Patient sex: M
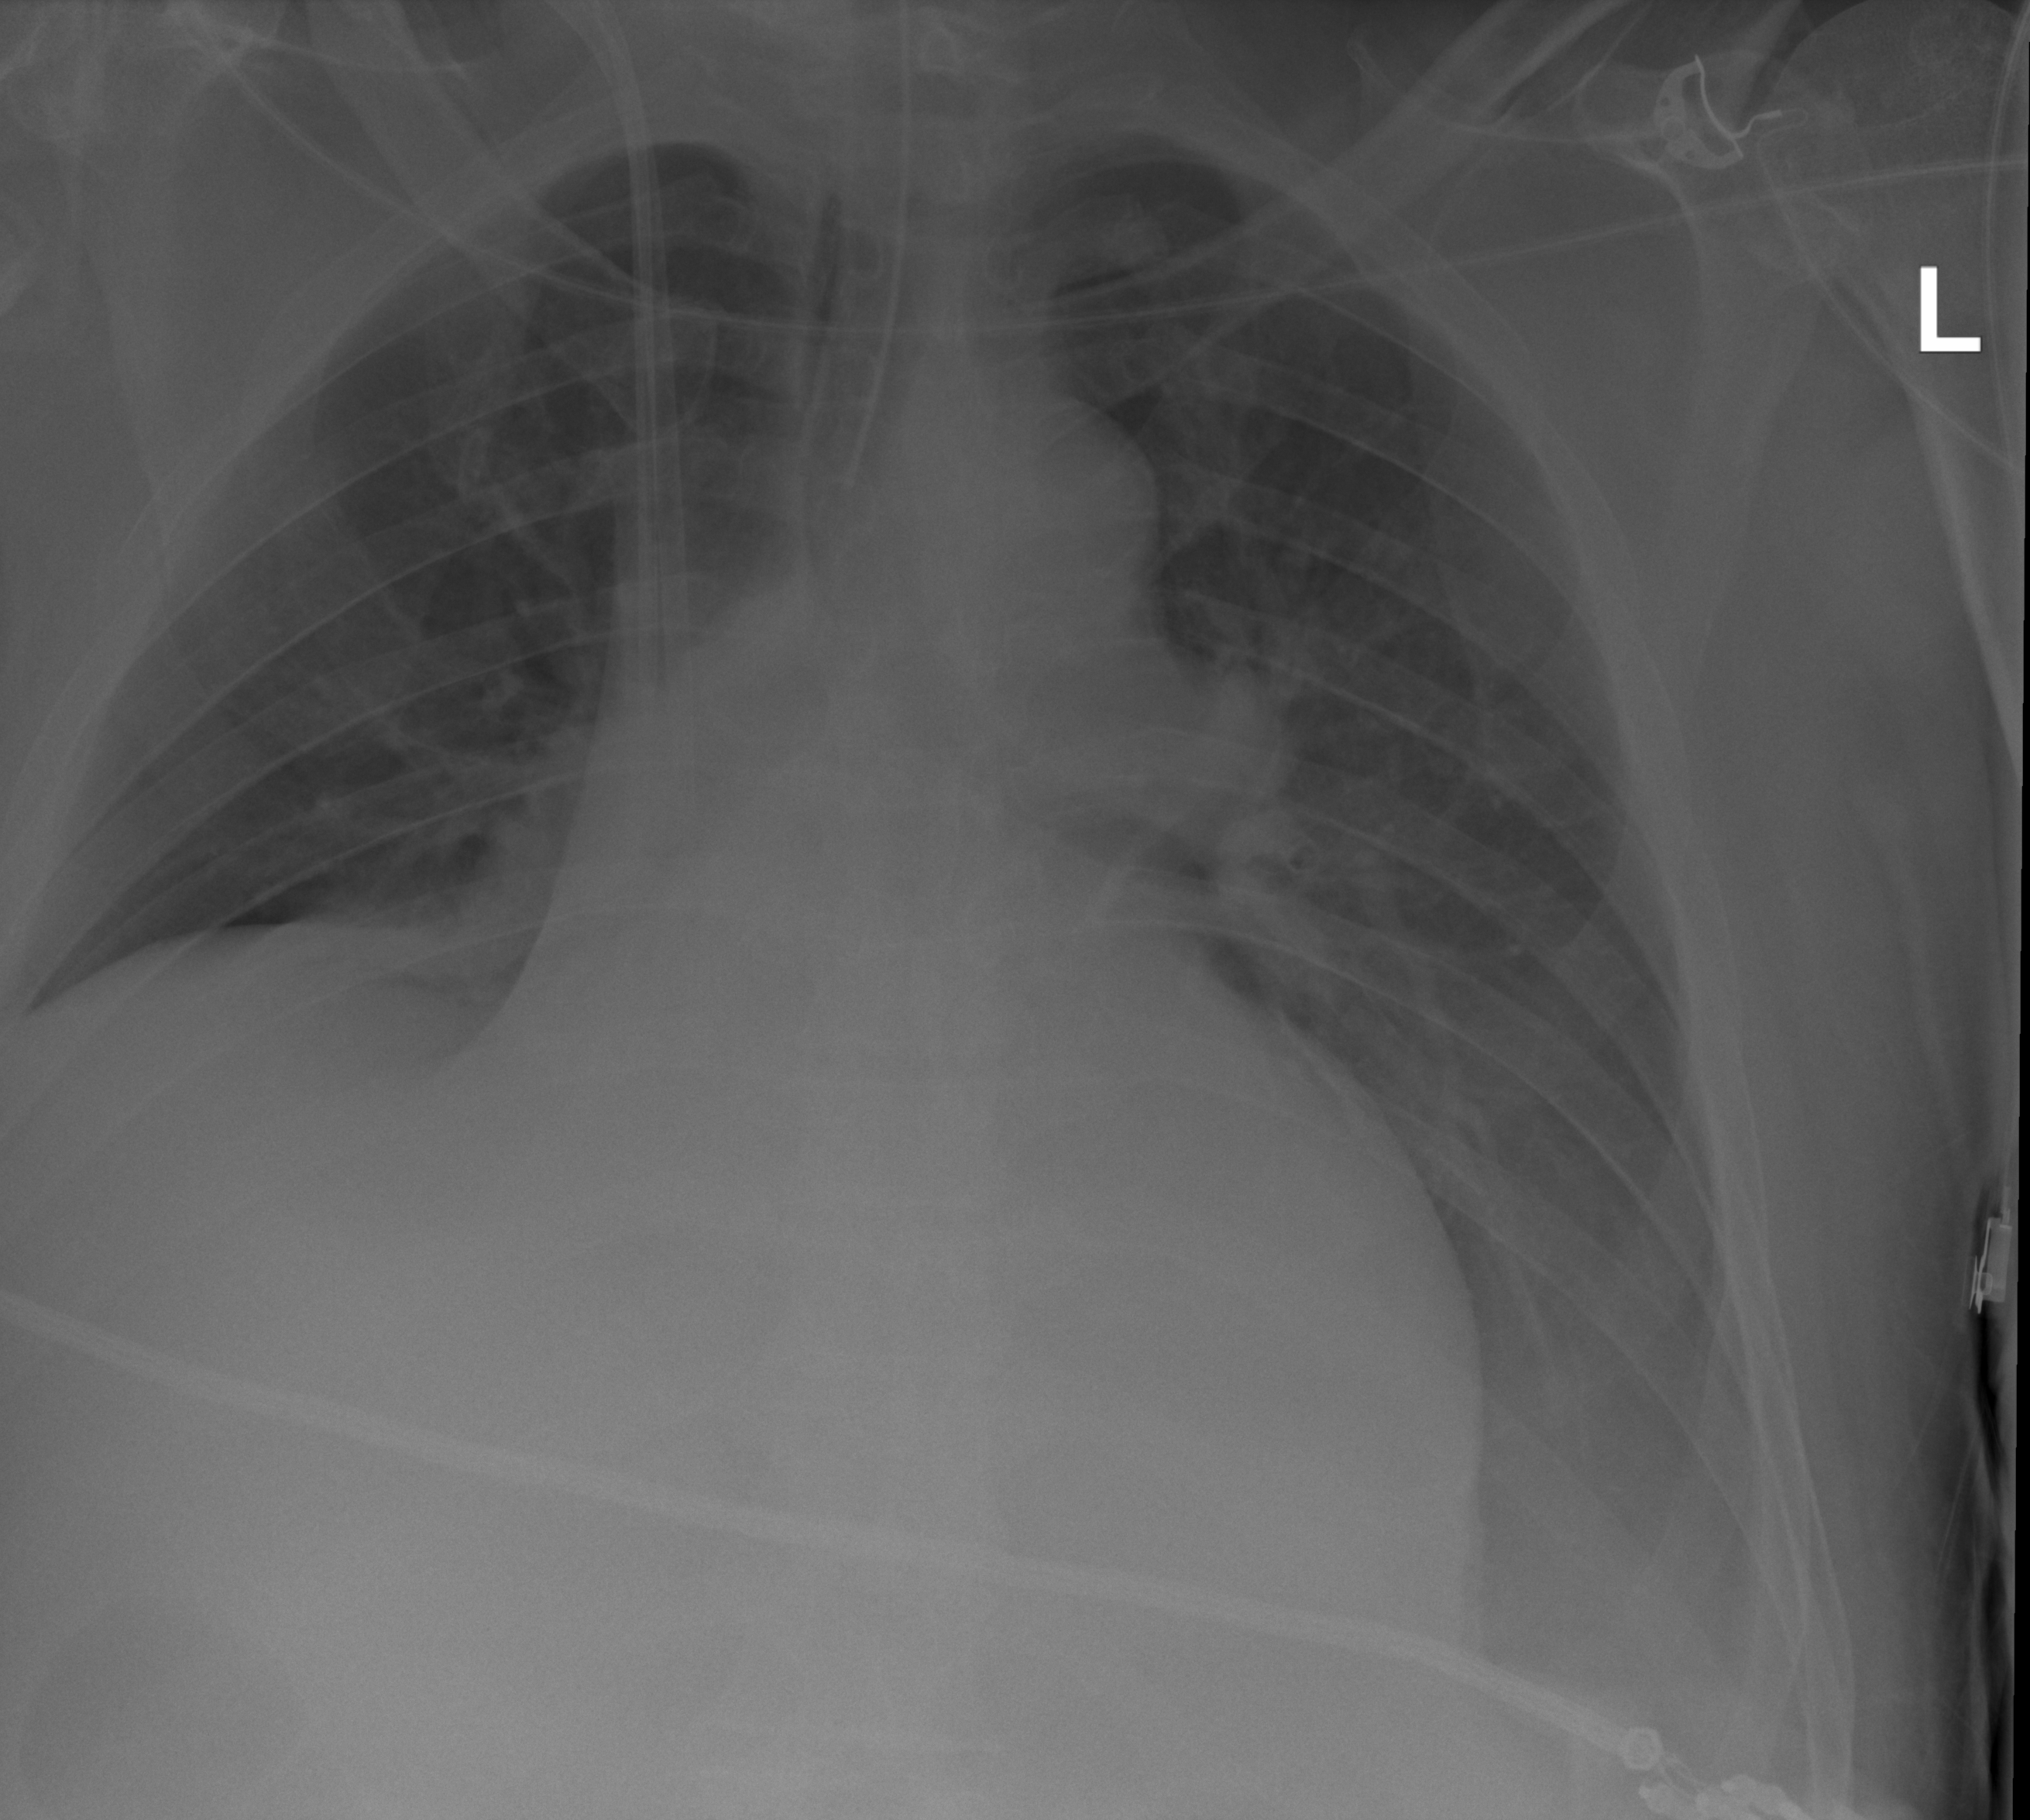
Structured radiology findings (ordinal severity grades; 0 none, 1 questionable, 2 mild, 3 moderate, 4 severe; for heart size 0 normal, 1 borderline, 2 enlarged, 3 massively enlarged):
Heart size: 2
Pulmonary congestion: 0
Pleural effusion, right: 0
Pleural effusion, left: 2
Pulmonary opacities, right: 0
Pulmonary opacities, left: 0
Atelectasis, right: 4
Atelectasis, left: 2